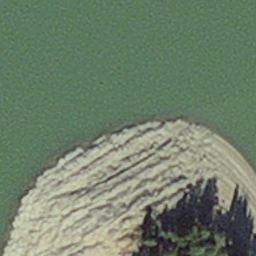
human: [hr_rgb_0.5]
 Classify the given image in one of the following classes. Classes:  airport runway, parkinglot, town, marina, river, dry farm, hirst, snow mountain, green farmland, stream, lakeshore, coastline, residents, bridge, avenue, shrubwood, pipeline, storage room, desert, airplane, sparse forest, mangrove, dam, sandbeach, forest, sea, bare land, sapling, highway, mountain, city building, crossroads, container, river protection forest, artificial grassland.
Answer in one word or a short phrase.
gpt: hirst